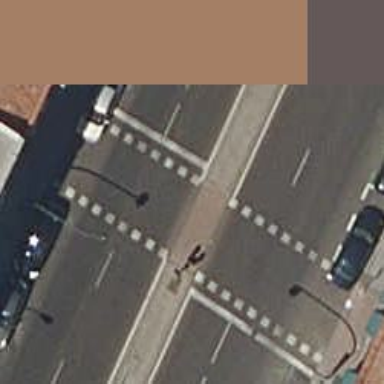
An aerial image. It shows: Traffic signals at road crossing.